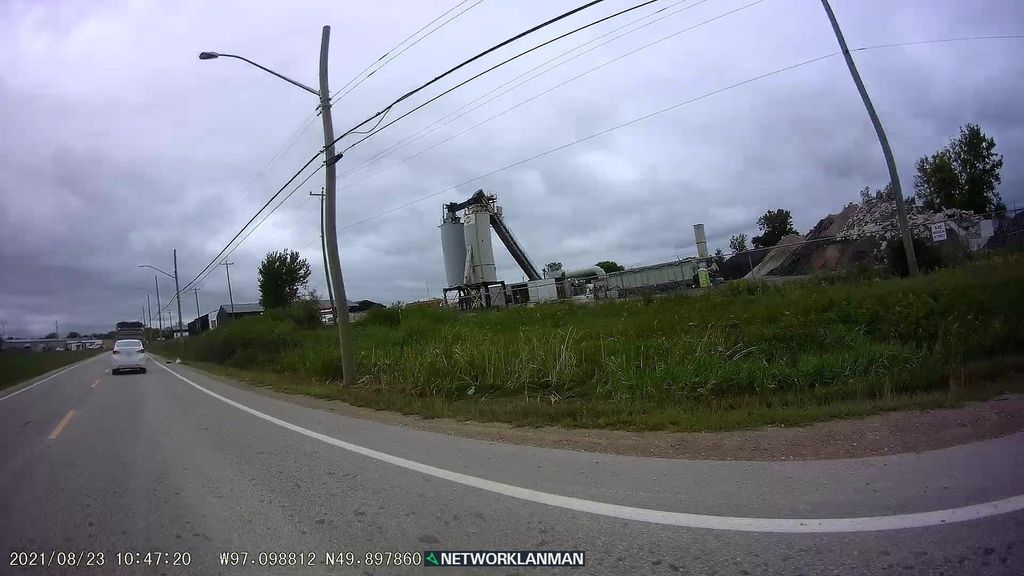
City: winnipeg